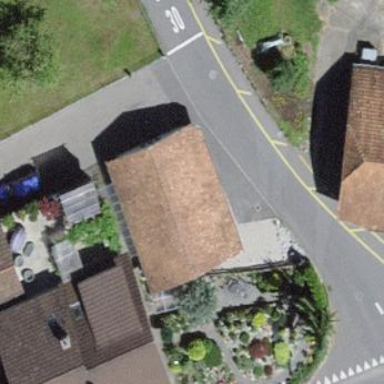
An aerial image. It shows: Garage building.